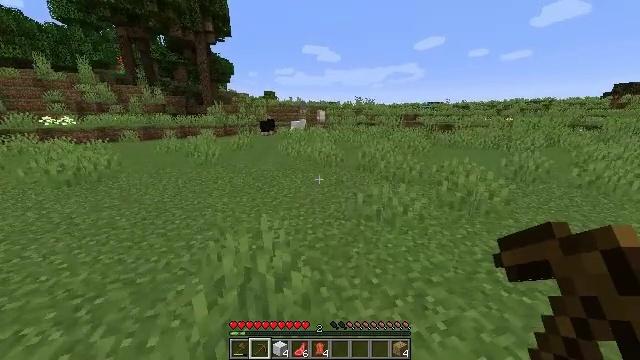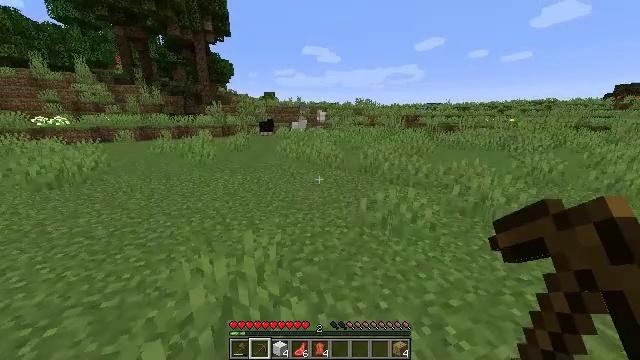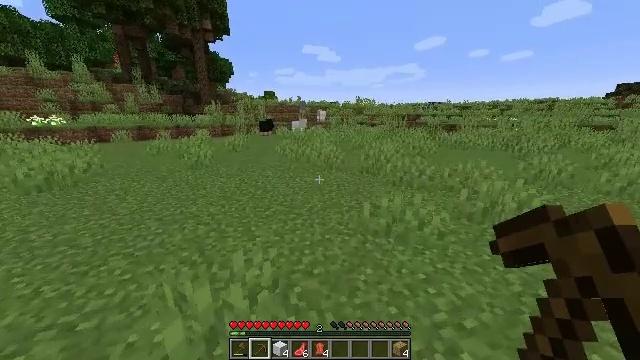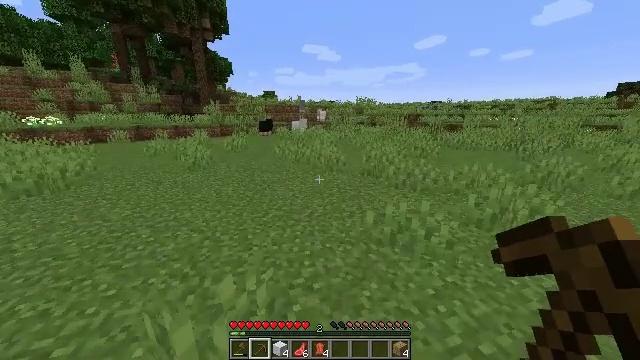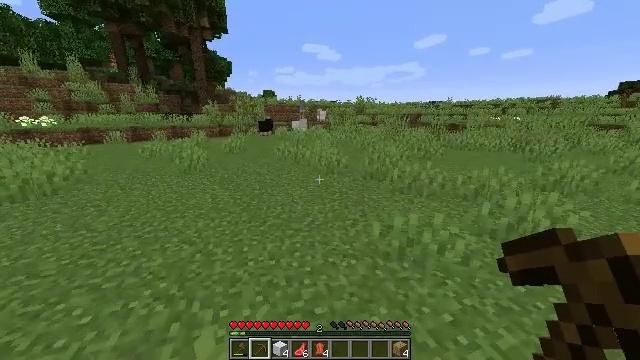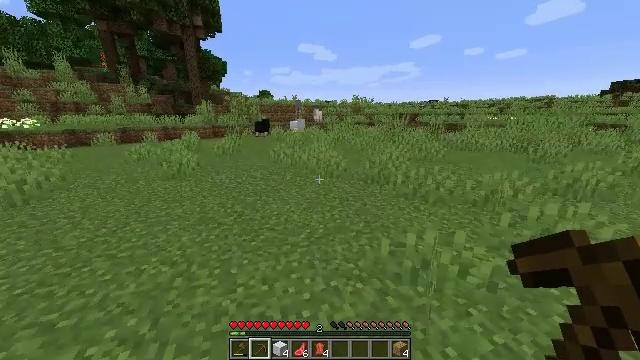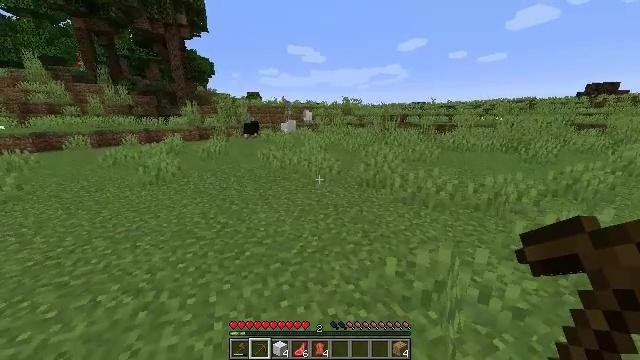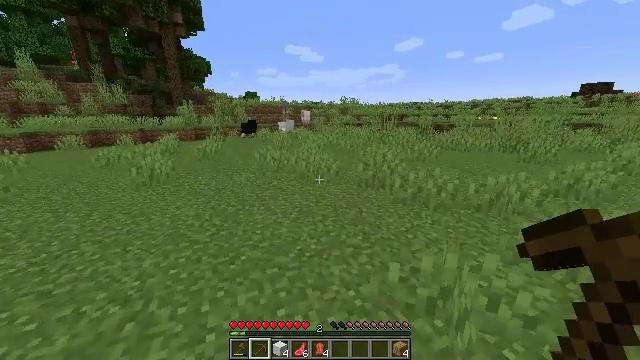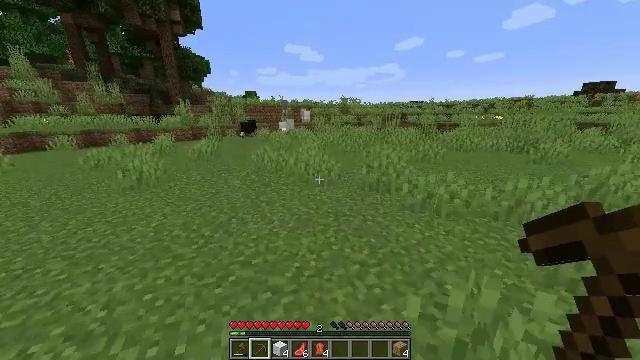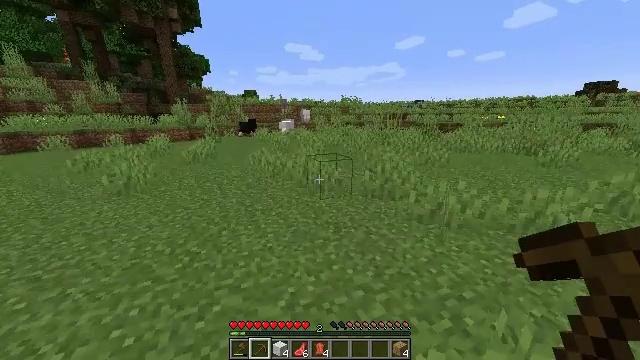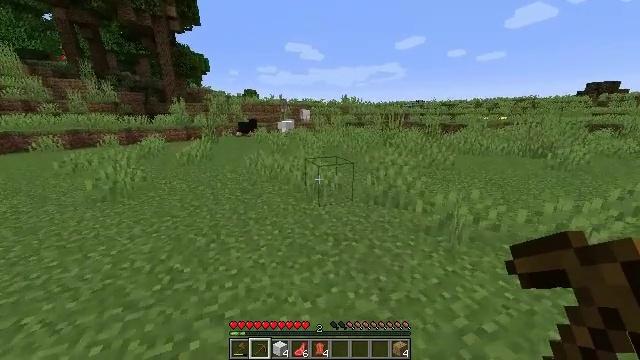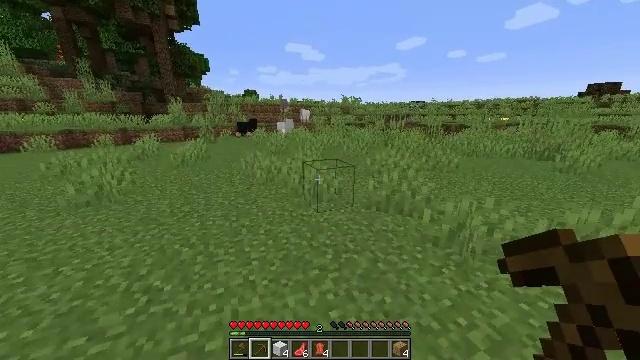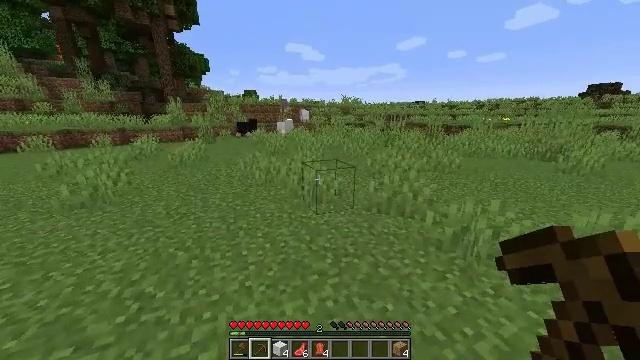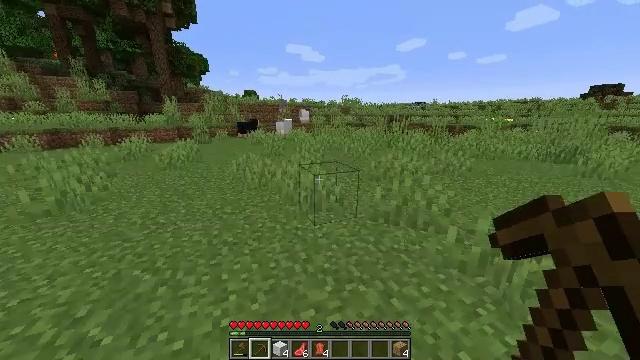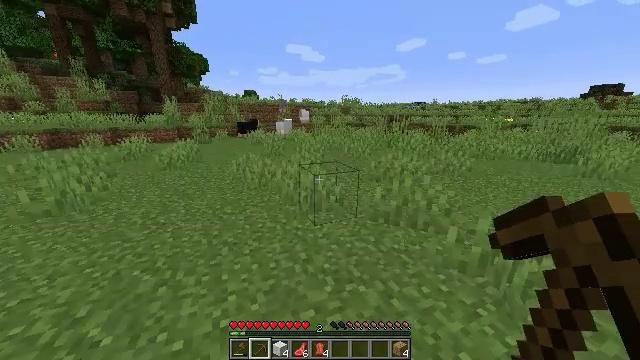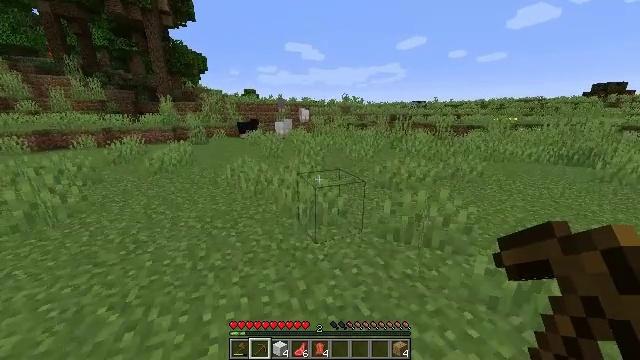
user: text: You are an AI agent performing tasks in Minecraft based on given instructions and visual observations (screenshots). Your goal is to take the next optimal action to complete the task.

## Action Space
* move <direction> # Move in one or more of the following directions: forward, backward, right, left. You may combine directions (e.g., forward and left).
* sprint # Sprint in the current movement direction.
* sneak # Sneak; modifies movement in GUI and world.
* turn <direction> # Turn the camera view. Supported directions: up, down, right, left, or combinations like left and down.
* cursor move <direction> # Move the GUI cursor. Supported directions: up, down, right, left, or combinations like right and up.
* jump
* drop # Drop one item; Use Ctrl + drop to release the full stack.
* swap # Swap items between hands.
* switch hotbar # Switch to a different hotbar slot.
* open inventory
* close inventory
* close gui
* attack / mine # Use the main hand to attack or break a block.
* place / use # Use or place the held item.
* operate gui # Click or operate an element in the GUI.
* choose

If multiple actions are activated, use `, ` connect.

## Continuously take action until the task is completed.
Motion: motion action
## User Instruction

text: Break the cornflower to collect it.
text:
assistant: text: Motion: move forward
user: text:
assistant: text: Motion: move forward
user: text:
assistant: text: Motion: move forward
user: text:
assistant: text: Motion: move forward
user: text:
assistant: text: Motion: move forward
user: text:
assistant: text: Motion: move forward, turn right
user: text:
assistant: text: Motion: move forward
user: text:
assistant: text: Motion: move forward
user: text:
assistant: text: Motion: move forward
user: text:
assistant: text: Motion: move forward
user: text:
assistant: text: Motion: move forward
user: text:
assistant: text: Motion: move forward
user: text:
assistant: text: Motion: move forward
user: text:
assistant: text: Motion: move forward
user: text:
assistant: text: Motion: move forward
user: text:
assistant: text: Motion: move forward
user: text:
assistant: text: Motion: move forward
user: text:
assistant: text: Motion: move forward
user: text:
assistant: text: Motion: move forward, turn right
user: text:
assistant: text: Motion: move forward, turn right
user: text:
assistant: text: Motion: move forward
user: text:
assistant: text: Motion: move forward
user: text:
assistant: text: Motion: move forward
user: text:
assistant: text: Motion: move forward
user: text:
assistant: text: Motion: move forward
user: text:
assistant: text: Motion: move forward
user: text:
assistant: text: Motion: move forward
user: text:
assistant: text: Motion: move forward
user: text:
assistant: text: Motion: move forward
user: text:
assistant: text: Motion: move forward